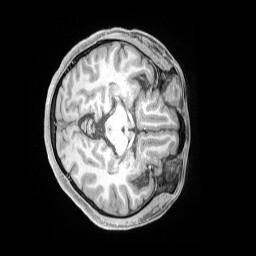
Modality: T1w
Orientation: axial
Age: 38
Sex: female
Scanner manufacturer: siemens
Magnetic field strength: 3 T
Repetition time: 2 s
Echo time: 0.00211 s